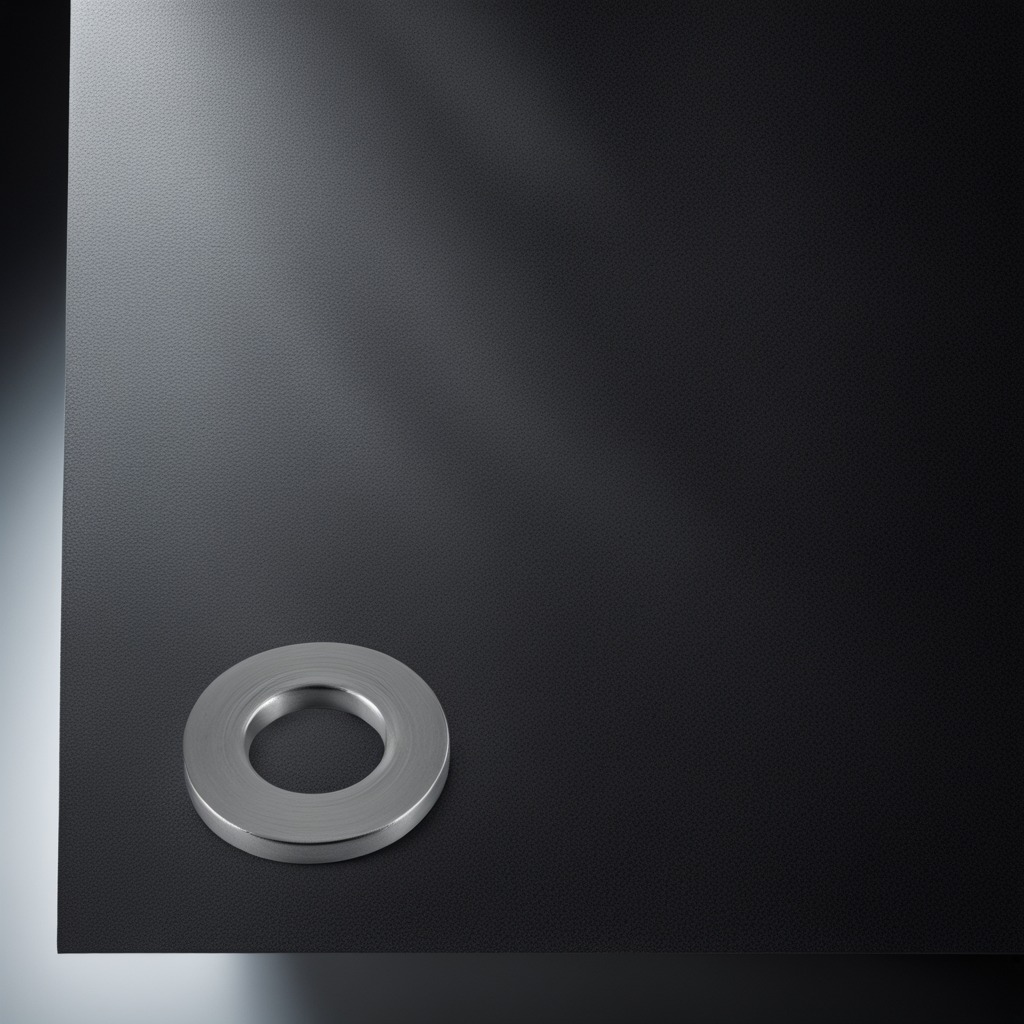
A flat metal washer lying on a clean granite tabletop covered with a black rubber mat inside a workshop under bright overhead lighting crisp shadows high clarity worn but beneath the mat